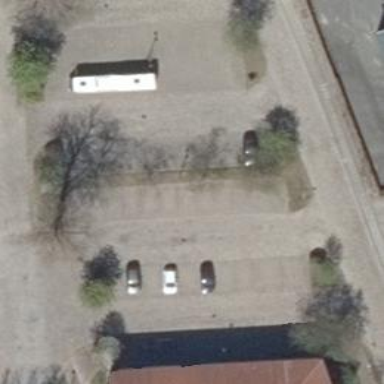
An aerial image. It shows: Paved parking area.